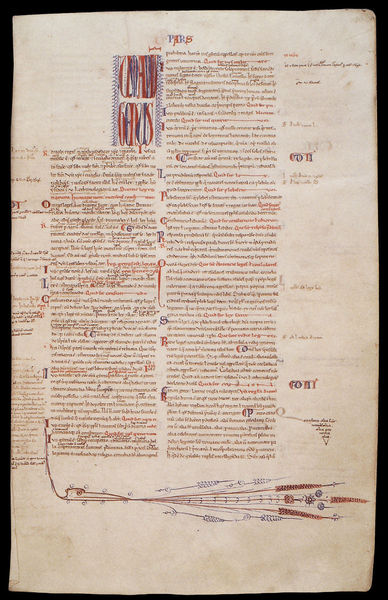
Titel: Decretum Gratiani
Standort: Herkunftsort: Durham, Kathedrale (EU - GB)
Institution: Cambridge, Sidney Sussex College
Schlagwörter: blau, vogel, blumen, schwarz, zeichnung, rot, ornament, alt, bibel, blatt, pflanzen, schrift, papier, schnabel, noten, violett, spalten, rand, buch, seite, illustration, text, quer, kapitell, buchseite, pergament, ähren, altdeutsch, illustriert, handschrift, notiz, latein, notizen, anmerkungen, anmerkung, kalligraphie, großbuchstaben, kapital, pars, bemerkungen, a4, annotiert, a$